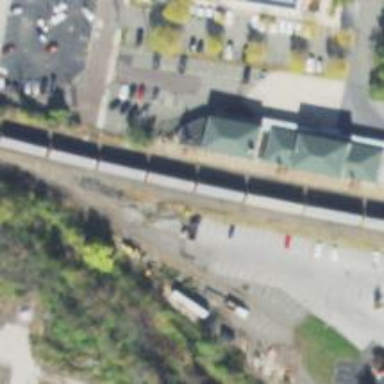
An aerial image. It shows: Platform belonging to historic railway.